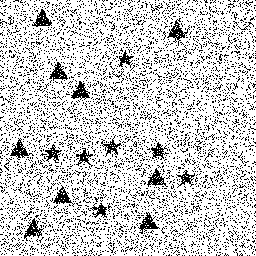
Squares: 0
Triangles: 9
Stars: 7
Total shapes: 16